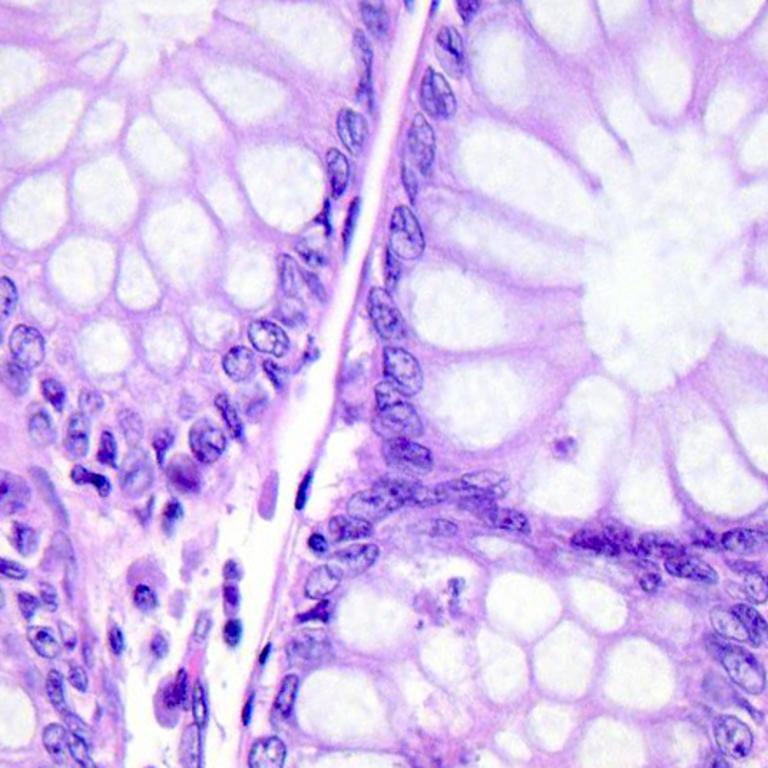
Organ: colon
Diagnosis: benign